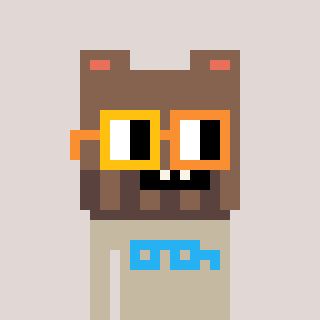
a pixel art character with square yellow and orange glasses, a bear-shaped head and a bege-colored body on a warm background